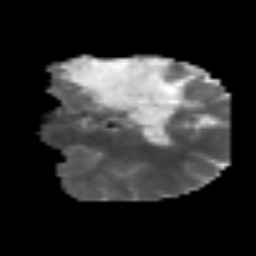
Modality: MD
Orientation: coronal
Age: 40
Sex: male
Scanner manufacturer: siemens
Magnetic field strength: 3 T
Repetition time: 3.2 s
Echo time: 0.081 s